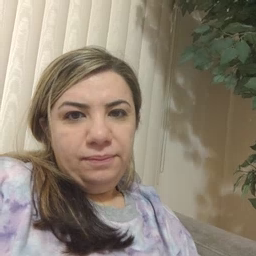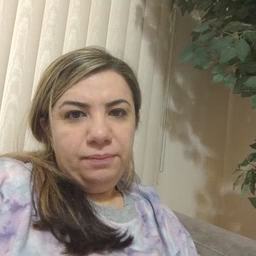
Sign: talk